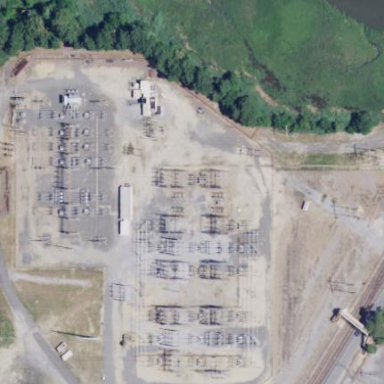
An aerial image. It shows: Chain-link fence surrounding power substation.